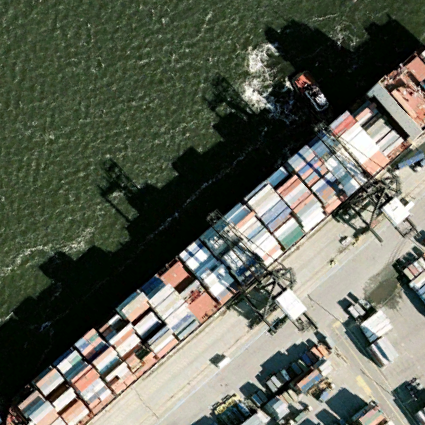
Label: Container_ship